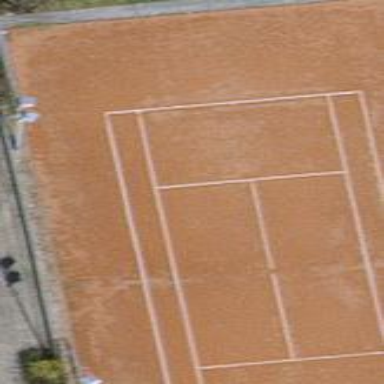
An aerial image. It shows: Tennis court on pitch.